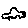
Label: car